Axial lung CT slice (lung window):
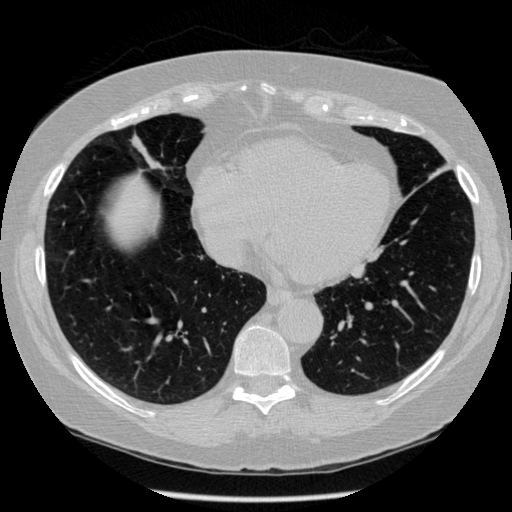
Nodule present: no